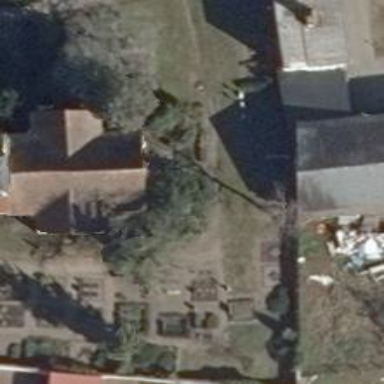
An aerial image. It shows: Cemetery.